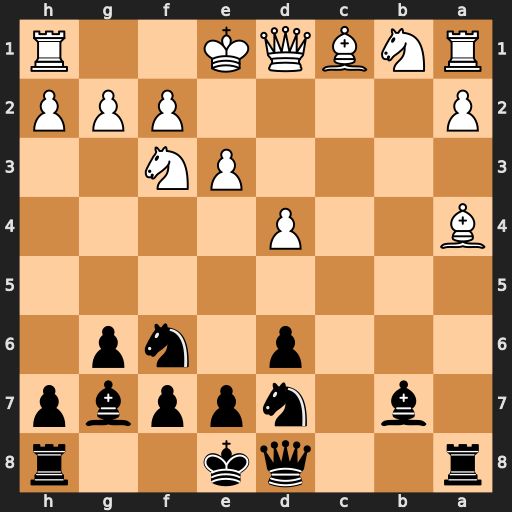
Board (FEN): r2qk2r/1b1nppbp/3p1np1/8/B2P4/4PN2/P4PPP/RNBQK2R
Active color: b
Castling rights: KQkq
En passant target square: -
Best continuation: Qa5+ Bd2 Qxa4 Qxa4 Rxa4